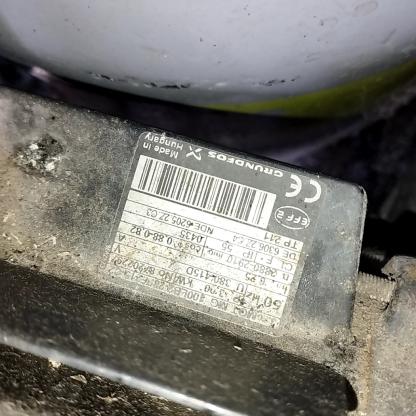
Klasa: tabliczka-znamionowa